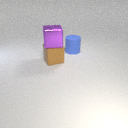
large blue rubber cylinder behind large brown rubber cube